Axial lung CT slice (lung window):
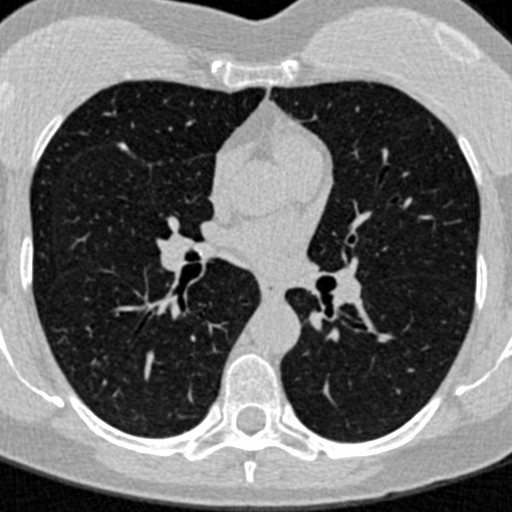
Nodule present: yes
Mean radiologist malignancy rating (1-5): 1.667